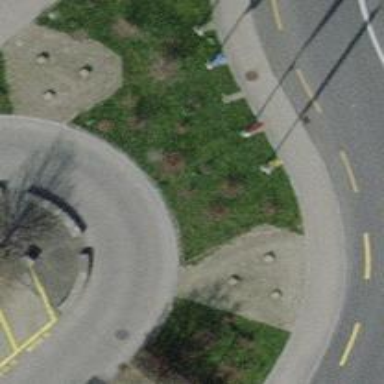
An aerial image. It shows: Flagpole structure.